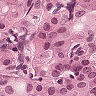
Metastatic tissue present: yes